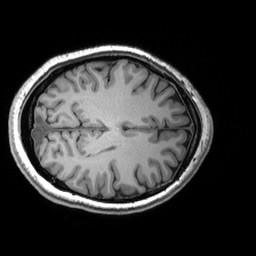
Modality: T1w
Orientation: axial
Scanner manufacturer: siemens
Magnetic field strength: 3 T
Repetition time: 2.53 s
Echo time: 0.00299 s